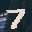
Label: 7